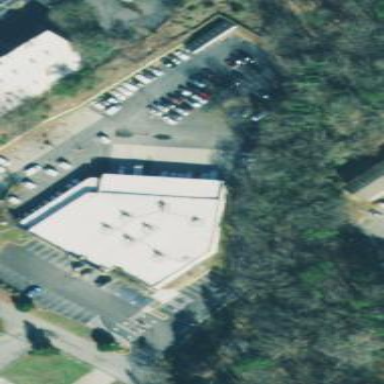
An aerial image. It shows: Post office building.